Question: I am trying to display a message if there is an error (such as a CommandNotFound Error) when someone types in the wrong command on discord. The code I currently have is
'''
import logging
from collections.abc import Iterable
import discord
import discord.ext.commands as commands
from discord.ext.commands import cog
from bot.messaging.events import Events
import bot.extensions as ext
from bot.consts import Colors
log = logging.getLogger(__name__)
LINK_URL = 'https://top.gg/bot/710672266245177365'
HELP_EMBED_SIZE = 15
class HelpCog(commands.Cog):
def __init__(self, bot):
self.bot = bot
self.commands = []
async def on_command_error(self, error, ctx):
await ctx.send("**Invalid command. Try using** 'help' **to figure out commands!**")
@ext.command()
# async def on__error(error, *args, **kwargs):
# await self.send_default_help(ctx)
async def help(self, ctx, *, command_name = None):
if command_name:
command = self.find_command(self.bot, command_name)
if isinstance(command, ext.ClemBotCommand):
await self.send_command_help(ctx, command)
elif isinstance(command, ext.ClemBotGroup):
await self.send_group_help(ctx, command)
else:
await self.send_default_help(ctx, f'Command: {command_name} not found, here is a list of all my commands')
else:
await self.send_default_help(ctx)
async def send_group_help(self, ctx, command: commands.Group):
prefix = await self.bot.current_prefix(ctx)
embed = discord.Embed(title=f''''{prefix}{command.qualified_name}'''',
description=f'for more info on a subcommand run '{prefix}help <SubCommandName>'',
color=Colors.ClemsonOrange)
embed.add_field(name='Description',value=command.long_help or 'No description provided', inline=False)
embed.add_field(
name='Usage Example',
value= self.get_example(command.example, prefix) or 'No example provided',
)
if command.signature:
embed.add_field(name='Signature', value=command.signature)
if len(command.aliases)>0:
embed.add_field(name='Aliases', value=', '.join(command.aliases))
com_repr = '
'.join(self.get_commands_repr(command.commands, f'{prefix}{command.qualified_name} '))
embed.add_field(name='Subcommands',value= com_repr or 'No example provided', inline=False)
embed.set_author(name=f'{self.bot.user.name} - Help1', url=LINK_URL, icon_url=self.bot.user.avatar_url)
await ctx.send(embed=embed)
async def send_command_help(self, ctx, command: commands.Command):
prefix = await self.bot.current_prefix(ctx)
embed = discord.Embed(title=f''''{prefix}{command.qualified_name}'''',color=Colors.ClemsonOrange)
embed.add_field(name='Description',value=command.long_help or 'No description provided', inline=False)
if command.signature:
embed.add_field(name='Signature', value=command.signature)
if len(command.aliases)>0:
embed.add_field(name='Aliases', value=', '.join(command.aliases))
embed.add_field(
name='Usage Example',
value= self.get_example(command.example, prefix) or 'No example provided',
inline=False)
embed.set_author(name=f'{self.bot.user.name} - Help2', url=LINK_URL, icon_url=self.bot.user.avatar_url)
await ctx.send(embed=embed)
def find_command(self, parent, command_name: str):
"""
Recursively searches the command tree to find a given command, if none found then returns None
"""
if isinstance(parent, commands.Bot):
found = None
for c in parent.commands:
if result := self.find_command(c, command_name):
found = result
return found
if parent.qualified_name == command_name:
return parent
if isinstance(parent, ext.ClemBotGroup):
for c in parent.commands:
if result := self.find_command(c, command_name):
return result
return None
async def send_default_help(self, ctx, title=None):
prefix = await self.bot.current_prefix(ctx)
cog_embeds = []
commands_str = self.get_commands_repr(self.bot.commands, prefix)
for command in self.chunk_list(commands_str, HELP_EMBED_SIZE):
embed = discord.Embed(
title=title,
description=f'for more info on a command run '{prefix}help <CommandName>'',
color= Colors.ClemsonOrange)
embed.set_author(name=f'{self.bot.user.name} - Help3', url=LINK_URL, icon_url=self.bot.user.avatar_url)
embed.add_field(name='Commands', value='
'.join(command))
cog_embeds.append(embed)
await self.bot.messenger.publish(Events.on_set_pageable_embed,
pages=cog_embeds,
author=ctx.author,
channel=ctx.channel,
timeout=360
)
def get_commands_repr(self, commands, prefix):
commands_repr = []
for command in commands:
#check to see if a command has been hidden from the public help command
if command.hidden:
continue
if not isinstance(command, ext.ExtBase):
log.warning(f'Help command invoked but none Clembot ext command found name: {command.name}, skipping command help')
continue
command_help = command.short_help or 'None'
commands_repr.append(f''{prefix}{command.name}': {command_help}')
commands_repr.sort()
return commands_repr
def get_example(self, ex, prefix, qualified_name: str= None):
if isinstance(ex, str):
return f''{prefix}{ex}''
elif isinstance(ex, Iterable):
return '
'.join(f''{prefix}{i}'' for i in ex)
elif not ex:
return None
raise TypeError('Help example must be of type iterable or str')
def chunk_list(self, lst, n):
"""Yield successive n-sized chunks from lst."""
for i in range(0, len(lst), n):
yield lst[i:i + n]
def setup(bot):
bot.add_cog(HelpCog(bot))
'''
and no errors come up but the default discord message pops up instead of the desired message and this comes up in the command line

Can anyone explain why this doesn't work? I have tried adding @ext.command() and ext.event (ext is set to import bot.extensions as ext)
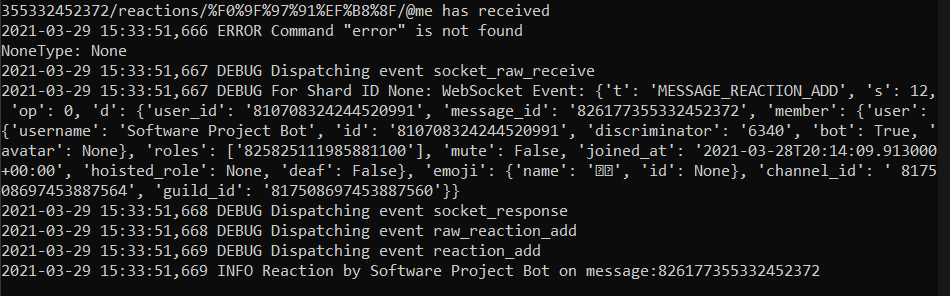
Answer: First, I noticed this:
'''
async def on_command_error(self, error, ctx):
'''
ctx is come first before error. So it should be:
'''
async def on_command_error(self, ctx, error)
'''
Second, you still need an event decorator for 'on_command_error', in cog case you would use this:
'''
@commands.Cog.listener()
async def on_command_error(self, ctx, error):
'''